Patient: sex F, age 19
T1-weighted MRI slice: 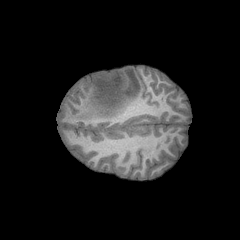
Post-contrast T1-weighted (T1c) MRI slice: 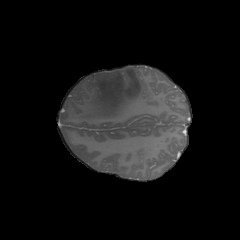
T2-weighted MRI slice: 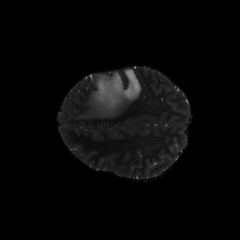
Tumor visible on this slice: yes
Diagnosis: Astrocytoma, IDH-mutant
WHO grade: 4